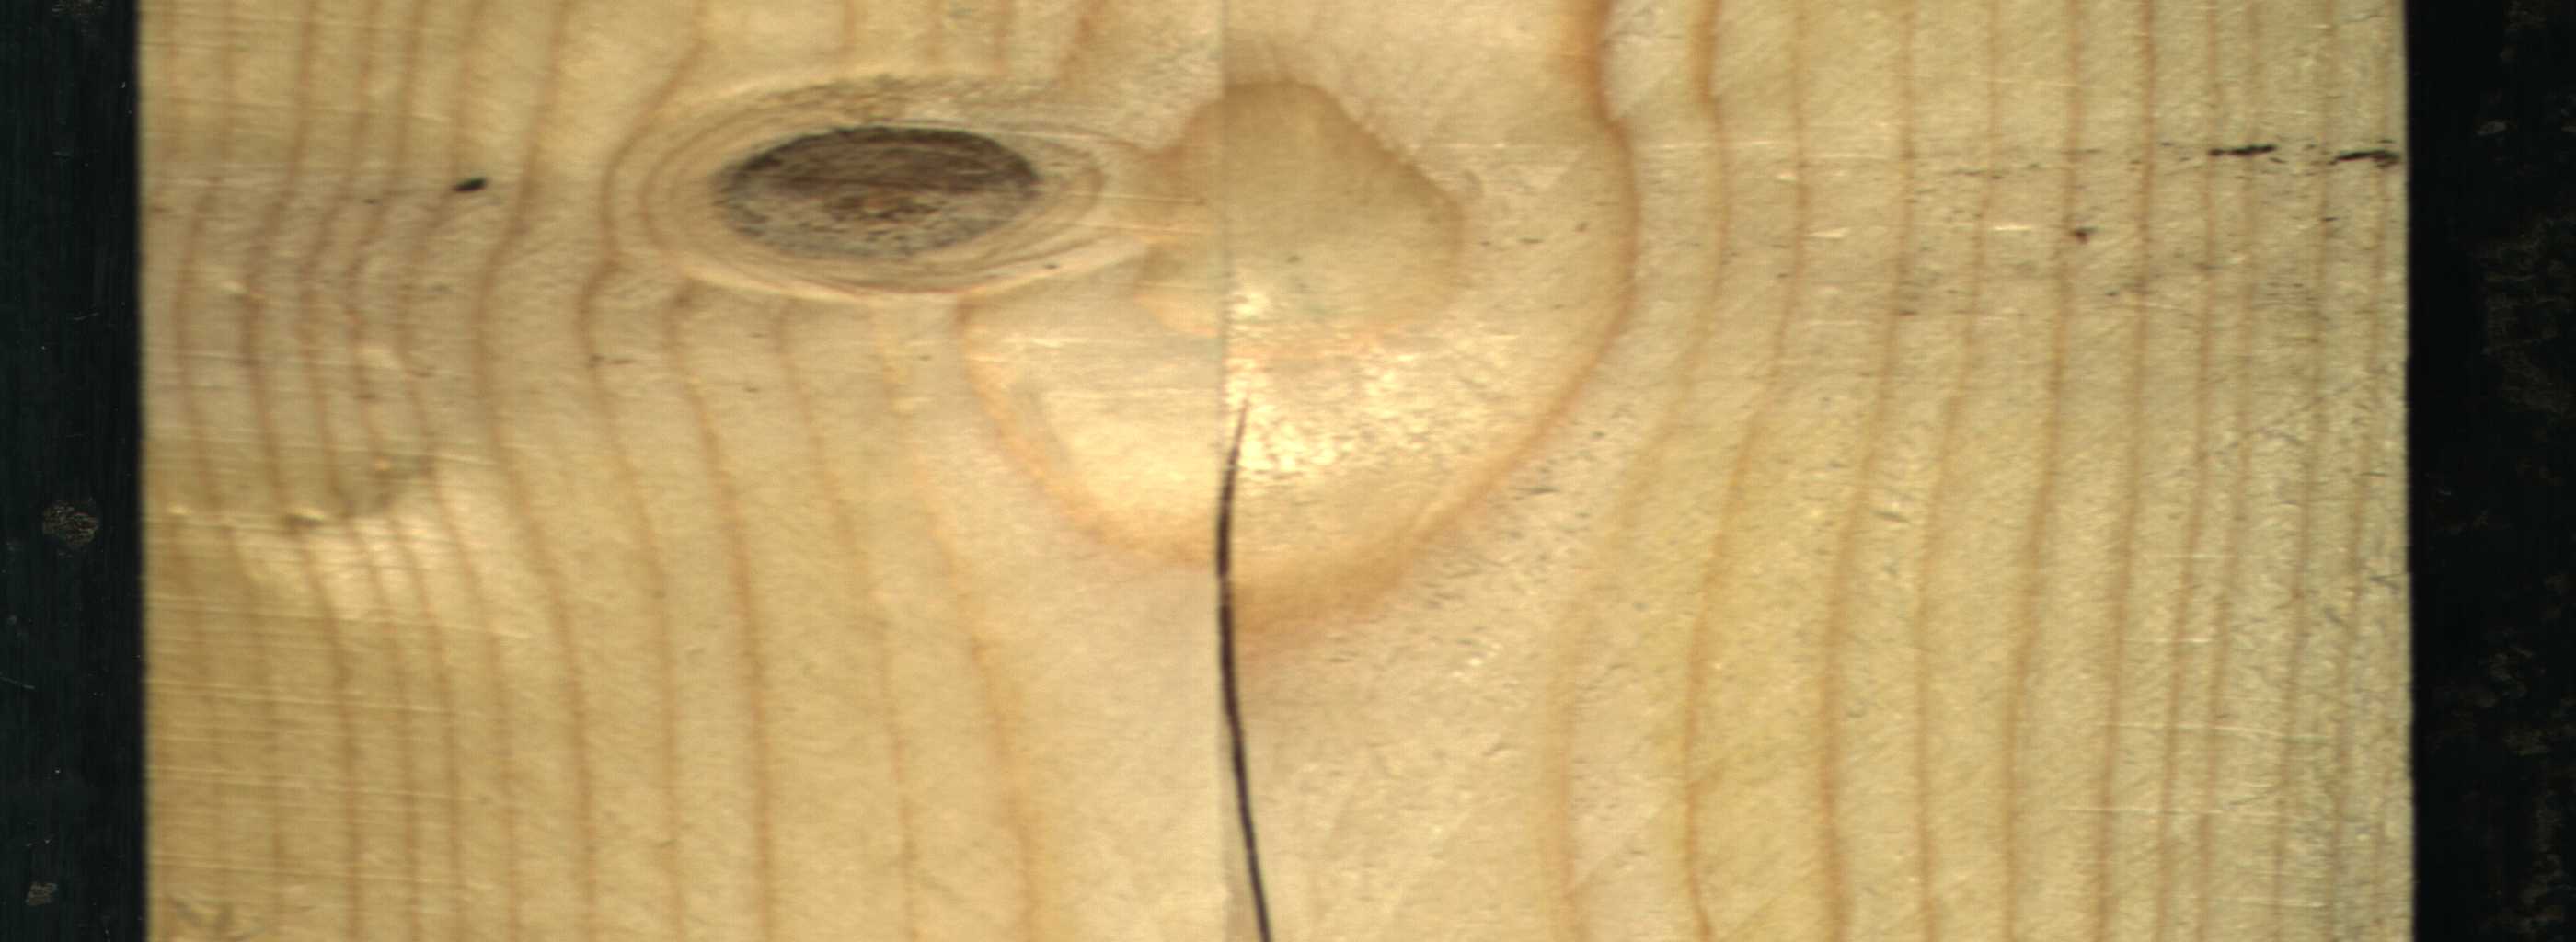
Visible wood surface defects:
Crack
Dead_Knot